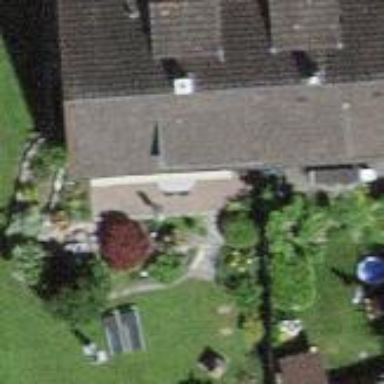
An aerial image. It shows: Terrace building with gabled roof covered in roof tiles.